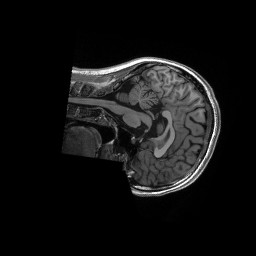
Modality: T1w
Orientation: sagittal
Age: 22
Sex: female
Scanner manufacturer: siemens
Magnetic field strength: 3 T
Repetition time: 2.53 s
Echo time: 0.0033 s